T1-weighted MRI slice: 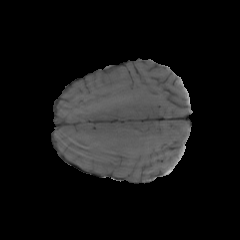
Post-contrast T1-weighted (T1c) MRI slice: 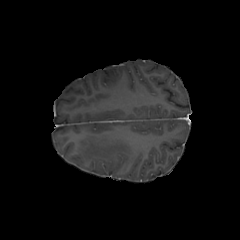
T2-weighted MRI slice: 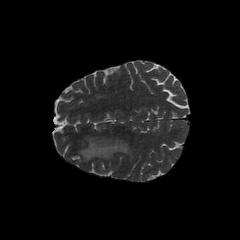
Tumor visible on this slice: yes